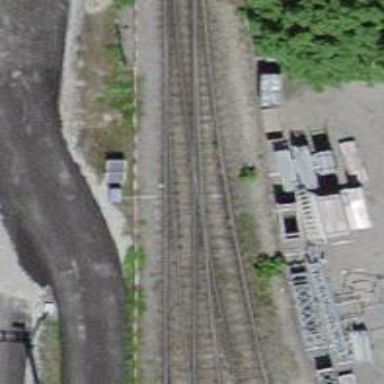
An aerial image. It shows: Railway switch.